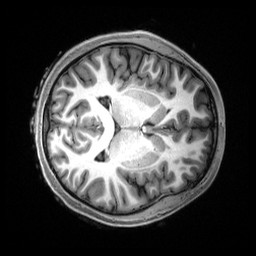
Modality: T1w
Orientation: axial
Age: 21
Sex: female
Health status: healthy
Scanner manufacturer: siemens
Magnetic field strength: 3 T
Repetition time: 2.5 s
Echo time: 0.00222 s